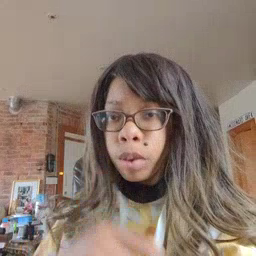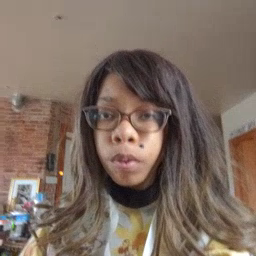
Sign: for